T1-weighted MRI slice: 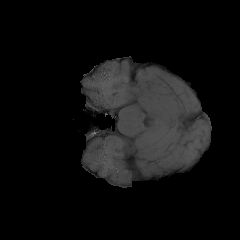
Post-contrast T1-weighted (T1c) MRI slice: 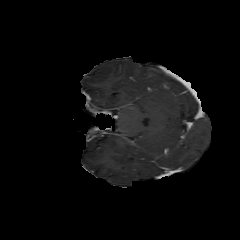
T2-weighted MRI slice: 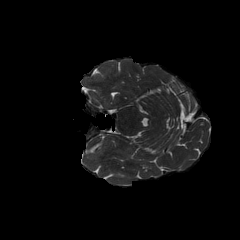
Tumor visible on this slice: no